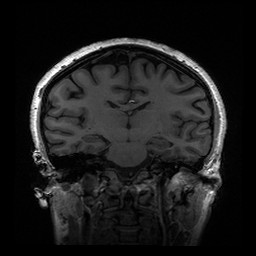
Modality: T1w
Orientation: coronal